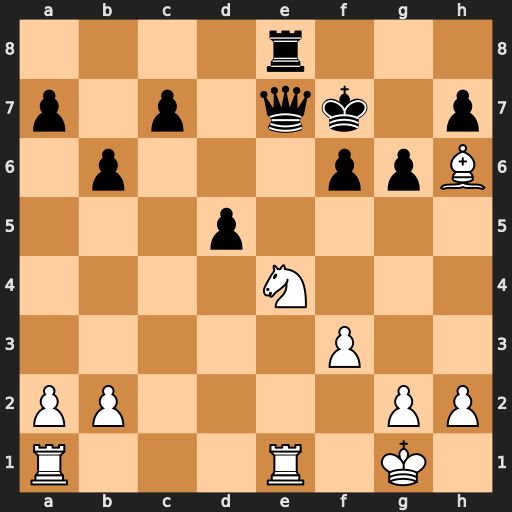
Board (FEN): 4r3/p1p1qk1p/1p3ppB/3p4/4N3/5P2/PP4PP/R3R1K1
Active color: w
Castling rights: -
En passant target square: -
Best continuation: Ng5+ fxg5 Rxe7+